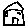
Label: house